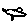
Label: bird